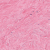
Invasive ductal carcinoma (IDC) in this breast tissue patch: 0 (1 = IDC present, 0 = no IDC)